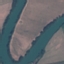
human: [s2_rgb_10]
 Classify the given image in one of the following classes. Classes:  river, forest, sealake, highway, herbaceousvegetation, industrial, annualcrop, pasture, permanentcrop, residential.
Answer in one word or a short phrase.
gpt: River